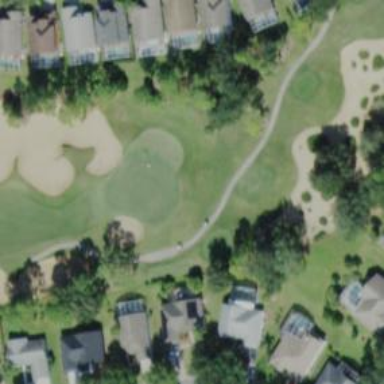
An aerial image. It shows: Path for both road and golf.